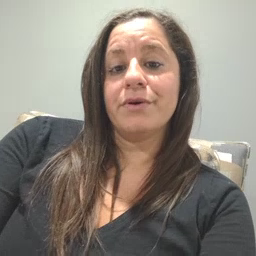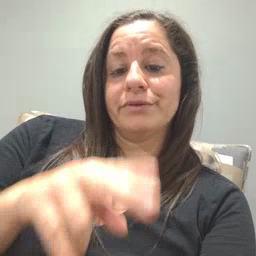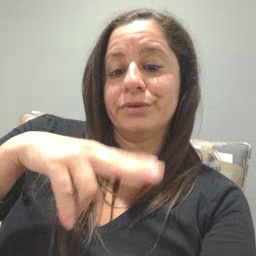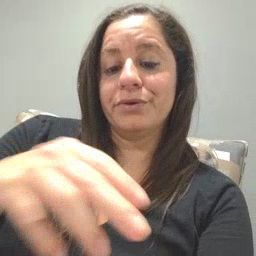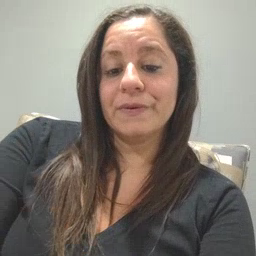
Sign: chair